Field crop: tomato
Growth stage: 1
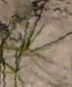
Species: cyperus